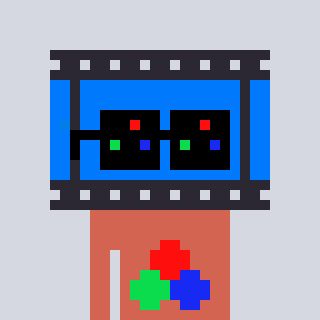
a pixel art character with square black sunglasses, a film strip-shaped head and a peachy-colored body on a cool background